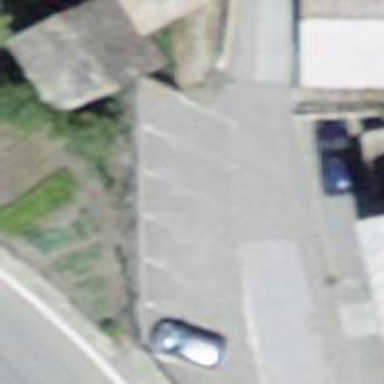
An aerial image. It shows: Parking area.